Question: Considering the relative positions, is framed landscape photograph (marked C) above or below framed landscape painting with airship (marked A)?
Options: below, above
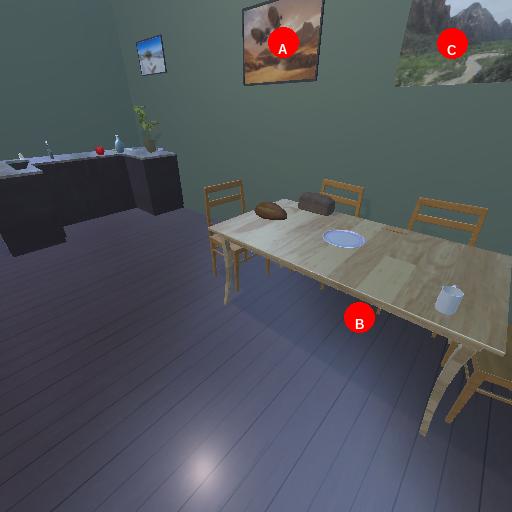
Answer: below